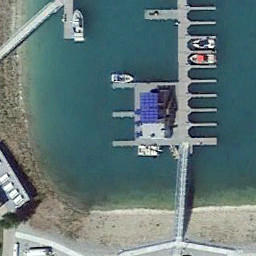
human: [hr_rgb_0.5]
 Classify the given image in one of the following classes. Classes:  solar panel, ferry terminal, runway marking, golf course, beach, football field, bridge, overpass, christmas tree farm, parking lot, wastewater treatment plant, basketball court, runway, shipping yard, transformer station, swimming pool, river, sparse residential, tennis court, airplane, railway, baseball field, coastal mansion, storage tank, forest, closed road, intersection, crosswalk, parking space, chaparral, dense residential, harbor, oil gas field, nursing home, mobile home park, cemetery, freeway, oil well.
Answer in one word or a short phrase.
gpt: ferry terminal